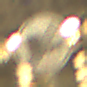
Verkehrszeichen: EndeUeberholverbotKraftfahrzeuge
Umgebung: Outdoor, Urban
Tageszeit: Night
Wetter: Overcast
Licht: Artificial
Jahreszeit: NotSpecified
Kontrast: MediumContrast